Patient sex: M
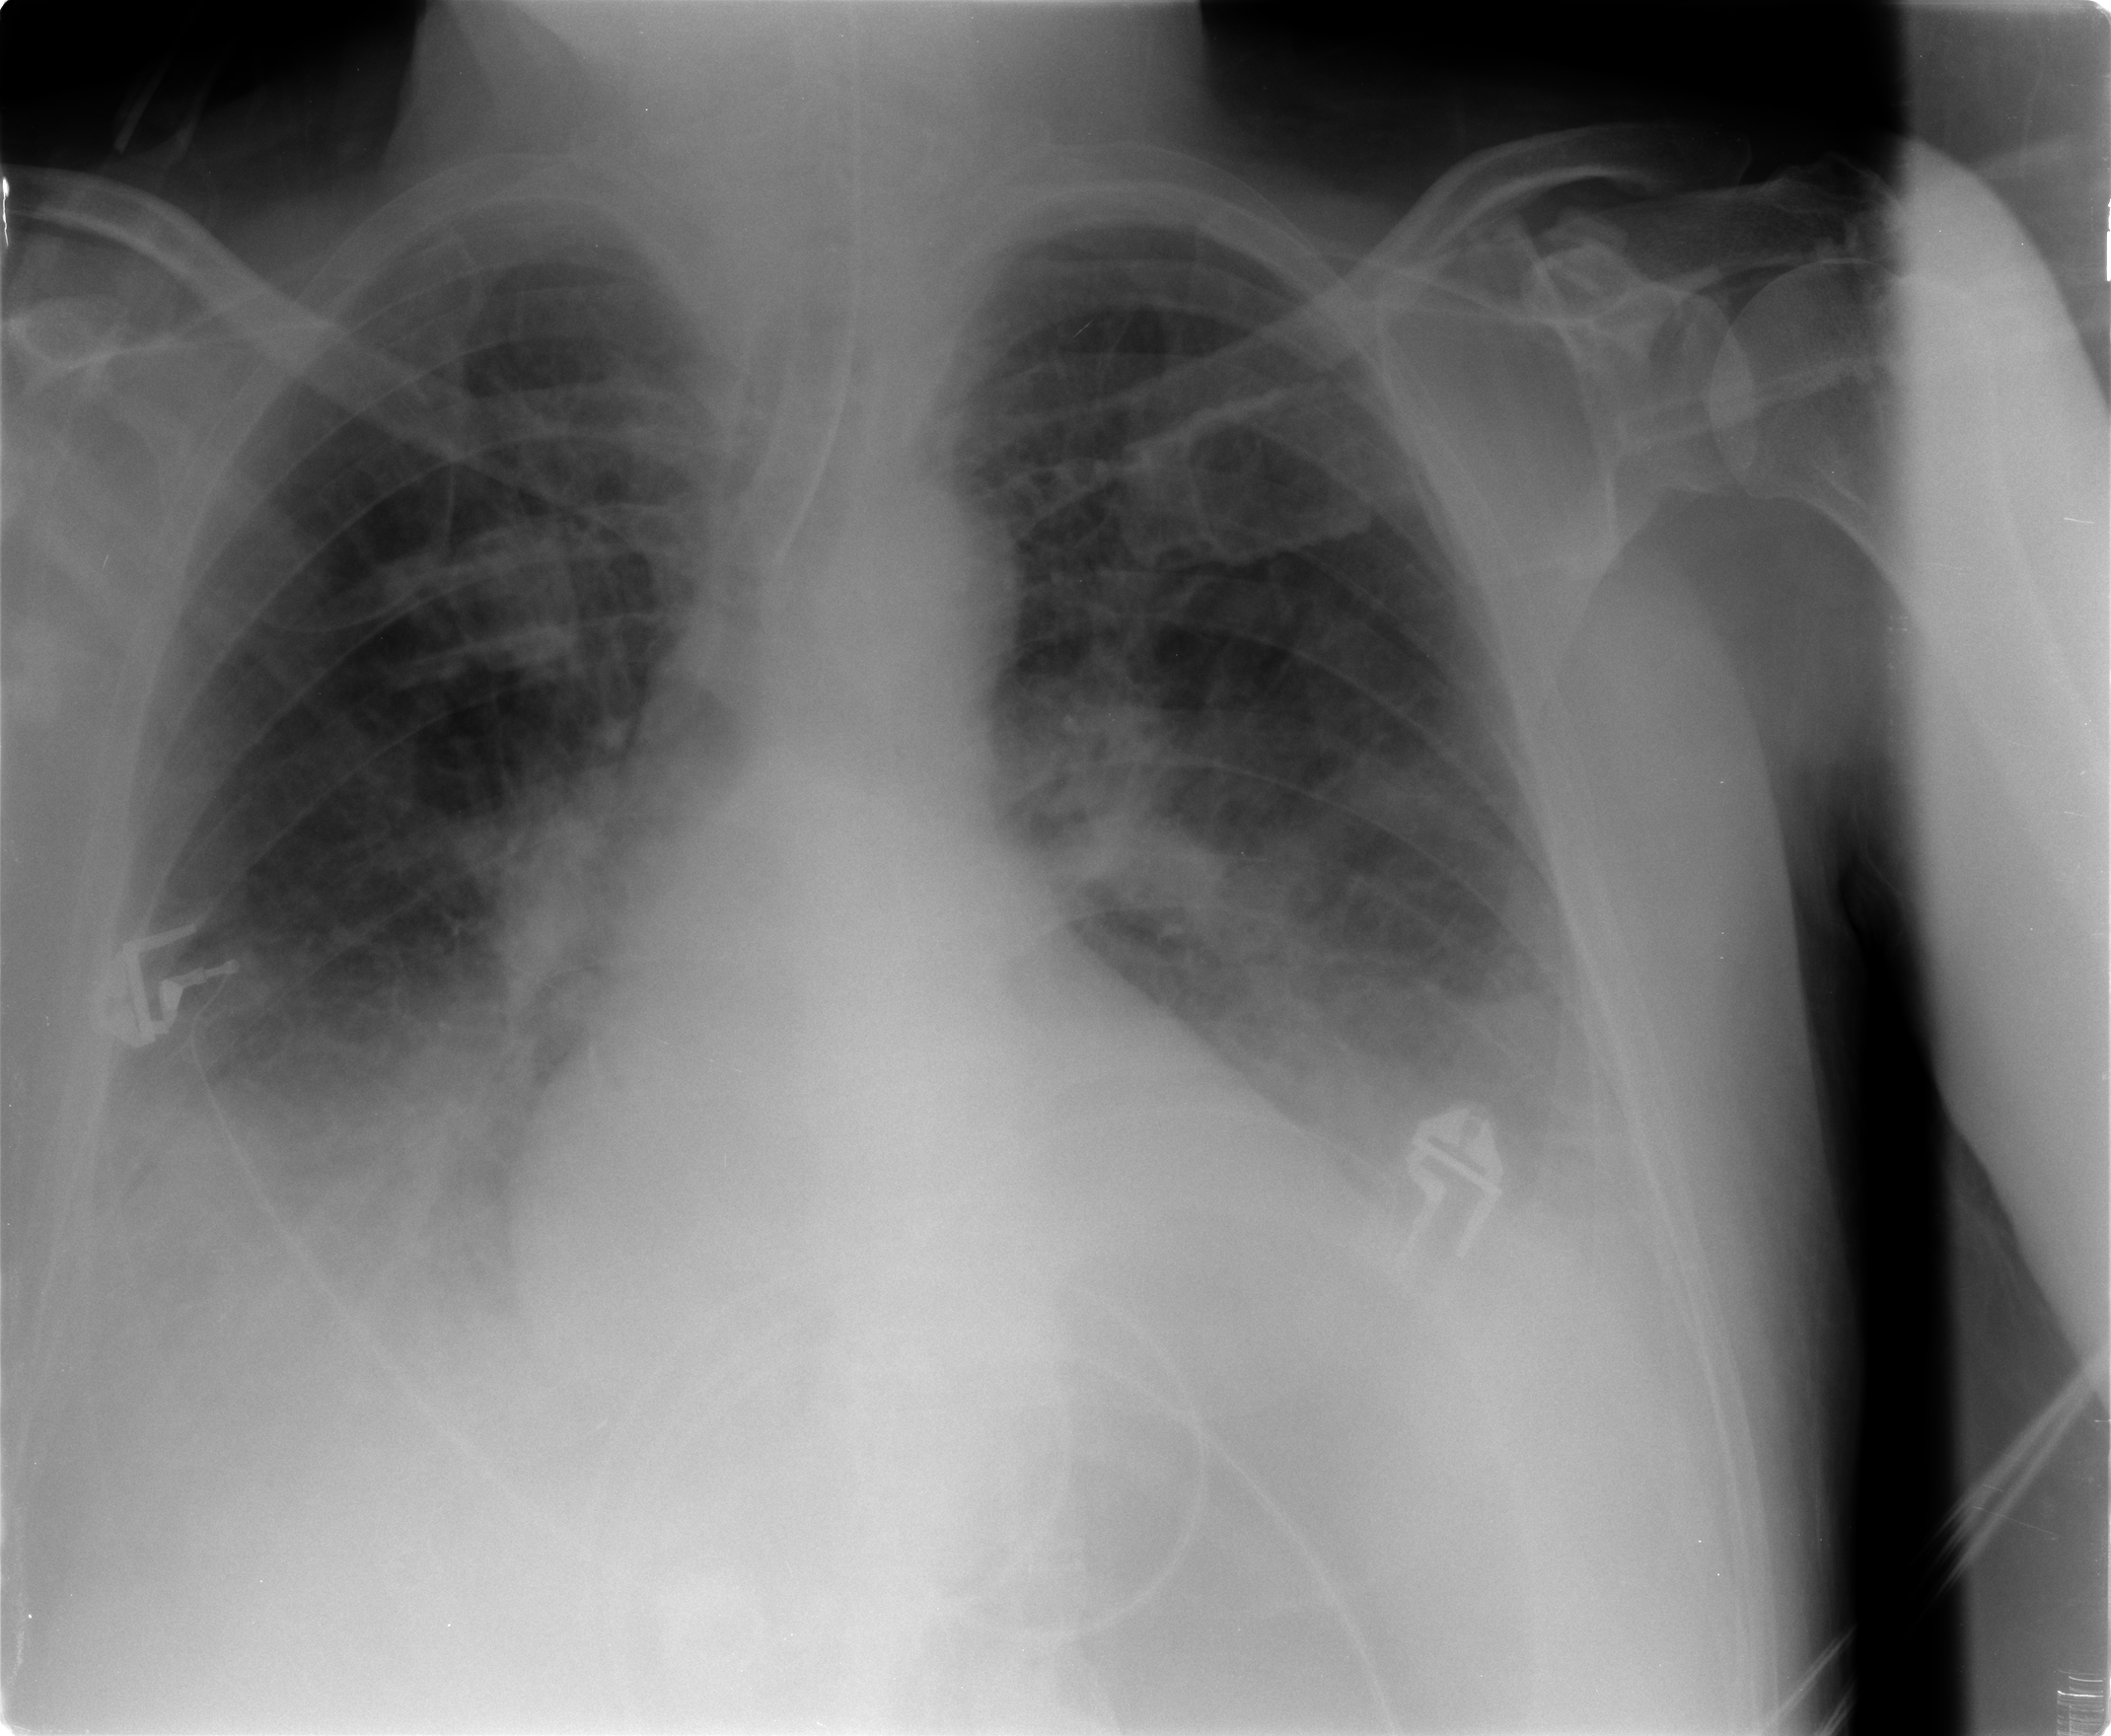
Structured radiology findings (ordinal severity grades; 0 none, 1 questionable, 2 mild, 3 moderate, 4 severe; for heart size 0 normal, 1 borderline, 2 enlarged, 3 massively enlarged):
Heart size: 0
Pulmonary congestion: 0
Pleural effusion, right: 2
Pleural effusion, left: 2
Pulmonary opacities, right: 1
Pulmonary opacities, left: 1
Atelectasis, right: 2
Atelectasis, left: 2